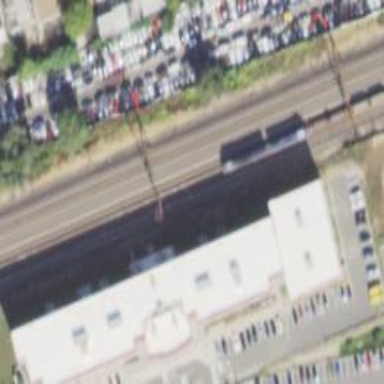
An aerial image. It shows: Railway yard used for servicing trains.